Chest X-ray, AP view. Patient: 24 years old, sex F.
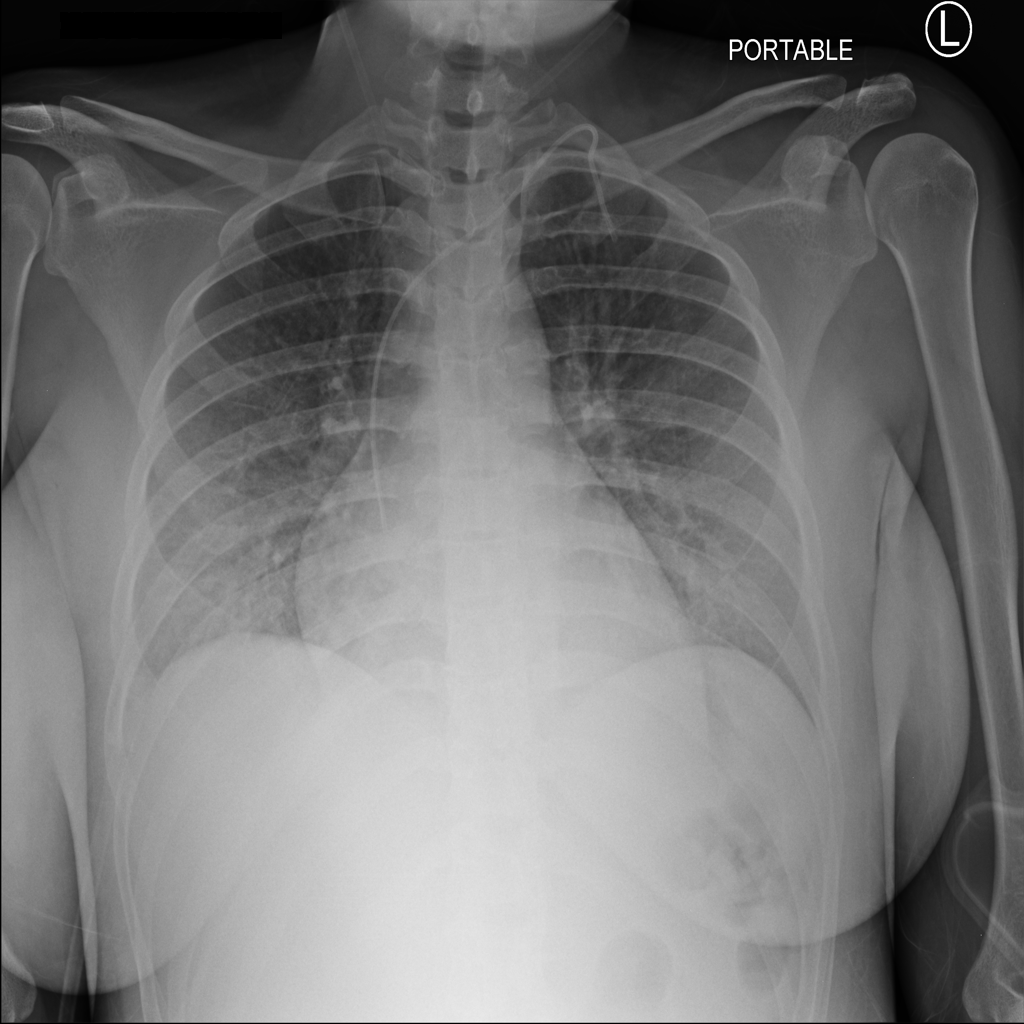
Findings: Infiltration